Question: How to make different color for diffrent bars in extjs i tried to implement with . But it is not working properly hence i am passing two parameter in in series parameter. I am attaching working example as i am also attaching a sample screenshot for your refrence. Can you please help me to figure it out

You can refer below link for refrence
'''
<code> http://jsfiddle.net/sunith_123/f83v0kbb/8/</code>
'''
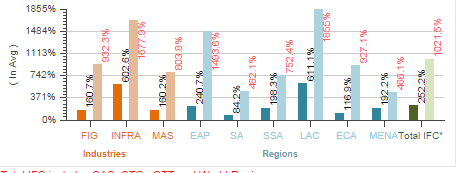
Answer: Remove your theme and try the following renderer instead for your chart series:
'''
series: [{
type: 'column',
axis: 'left',
highlight: false,
xField: 'name',
yField: ['rocCCI', 'rocCI'],
renderer: function(sprite, record, attr, index, store) {
var color = ['orange',
'peachpuff',
'green',
'greenyellow'][index%4];
return Ext.apply(attr, {
fill: color
});
}
}]
'''
You'll get the following result

The renderer is looping through the 4 colour array (using 'index%4' as a key). You can extend this array to add more colours - or make the index calculation more intelligent to choose colours based on the current record rendering.
Only downside is the key colours aren't correct - but they were never going to work with this colour format anyway!